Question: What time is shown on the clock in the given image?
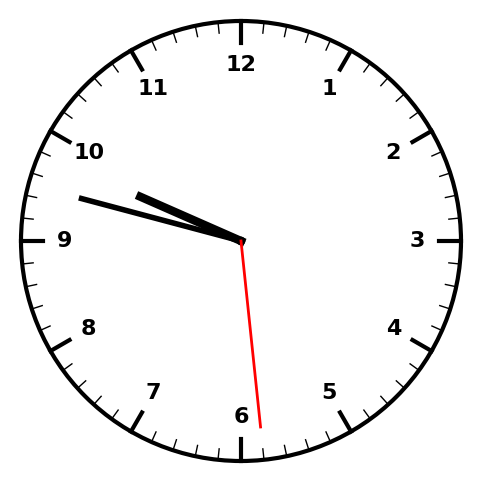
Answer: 09:47:29